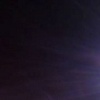
Label: space